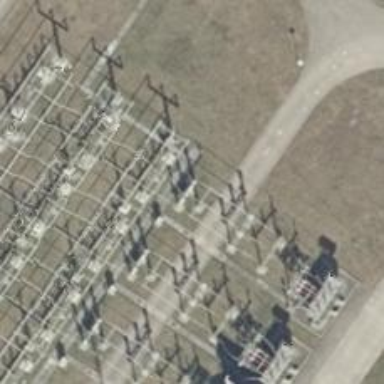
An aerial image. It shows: Outdoor switch with three cables.